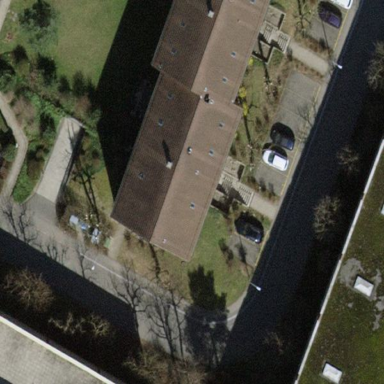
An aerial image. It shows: Building with pitched roof.